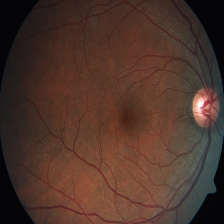
Diabetic retinopathy grade: Severe